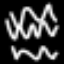
Label: squiggle